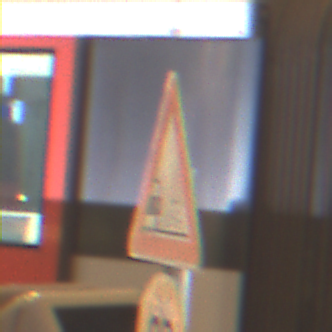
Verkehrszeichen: SplittSchotter
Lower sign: Geschwindigkeit90
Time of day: NotSpecified
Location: Indoor (Urban)
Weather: NotSpecified
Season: NotSpecified
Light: Artificial